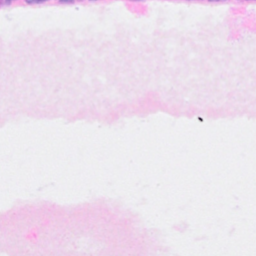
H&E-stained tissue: Breast